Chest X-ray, PA view. Patient: 13 years old, sex M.
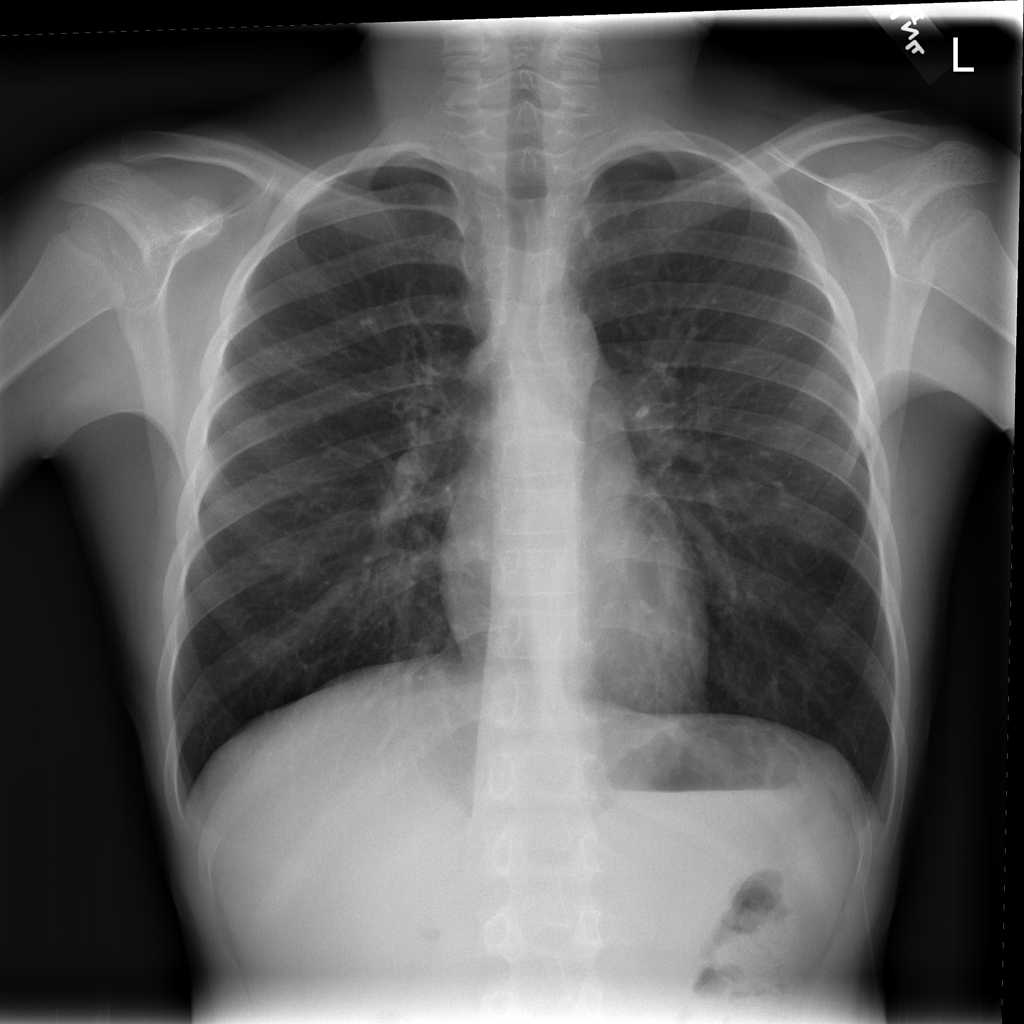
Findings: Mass